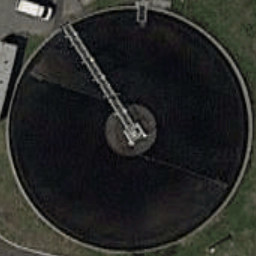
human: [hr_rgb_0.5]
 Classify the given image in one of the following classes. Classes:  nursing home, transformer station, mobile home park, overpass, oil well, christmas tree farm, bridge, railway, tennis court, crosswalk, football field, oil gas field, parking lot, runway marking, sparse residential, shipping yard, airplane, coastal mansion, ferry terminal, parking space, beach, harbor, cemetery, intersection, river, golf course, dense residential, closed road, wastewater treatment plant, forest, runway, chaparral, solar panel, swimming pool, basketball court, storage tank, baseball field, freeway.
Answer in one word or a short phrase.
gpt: wastewater treatment plant